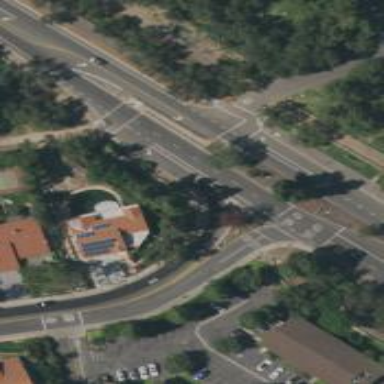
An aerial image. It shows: Marked road crossing.